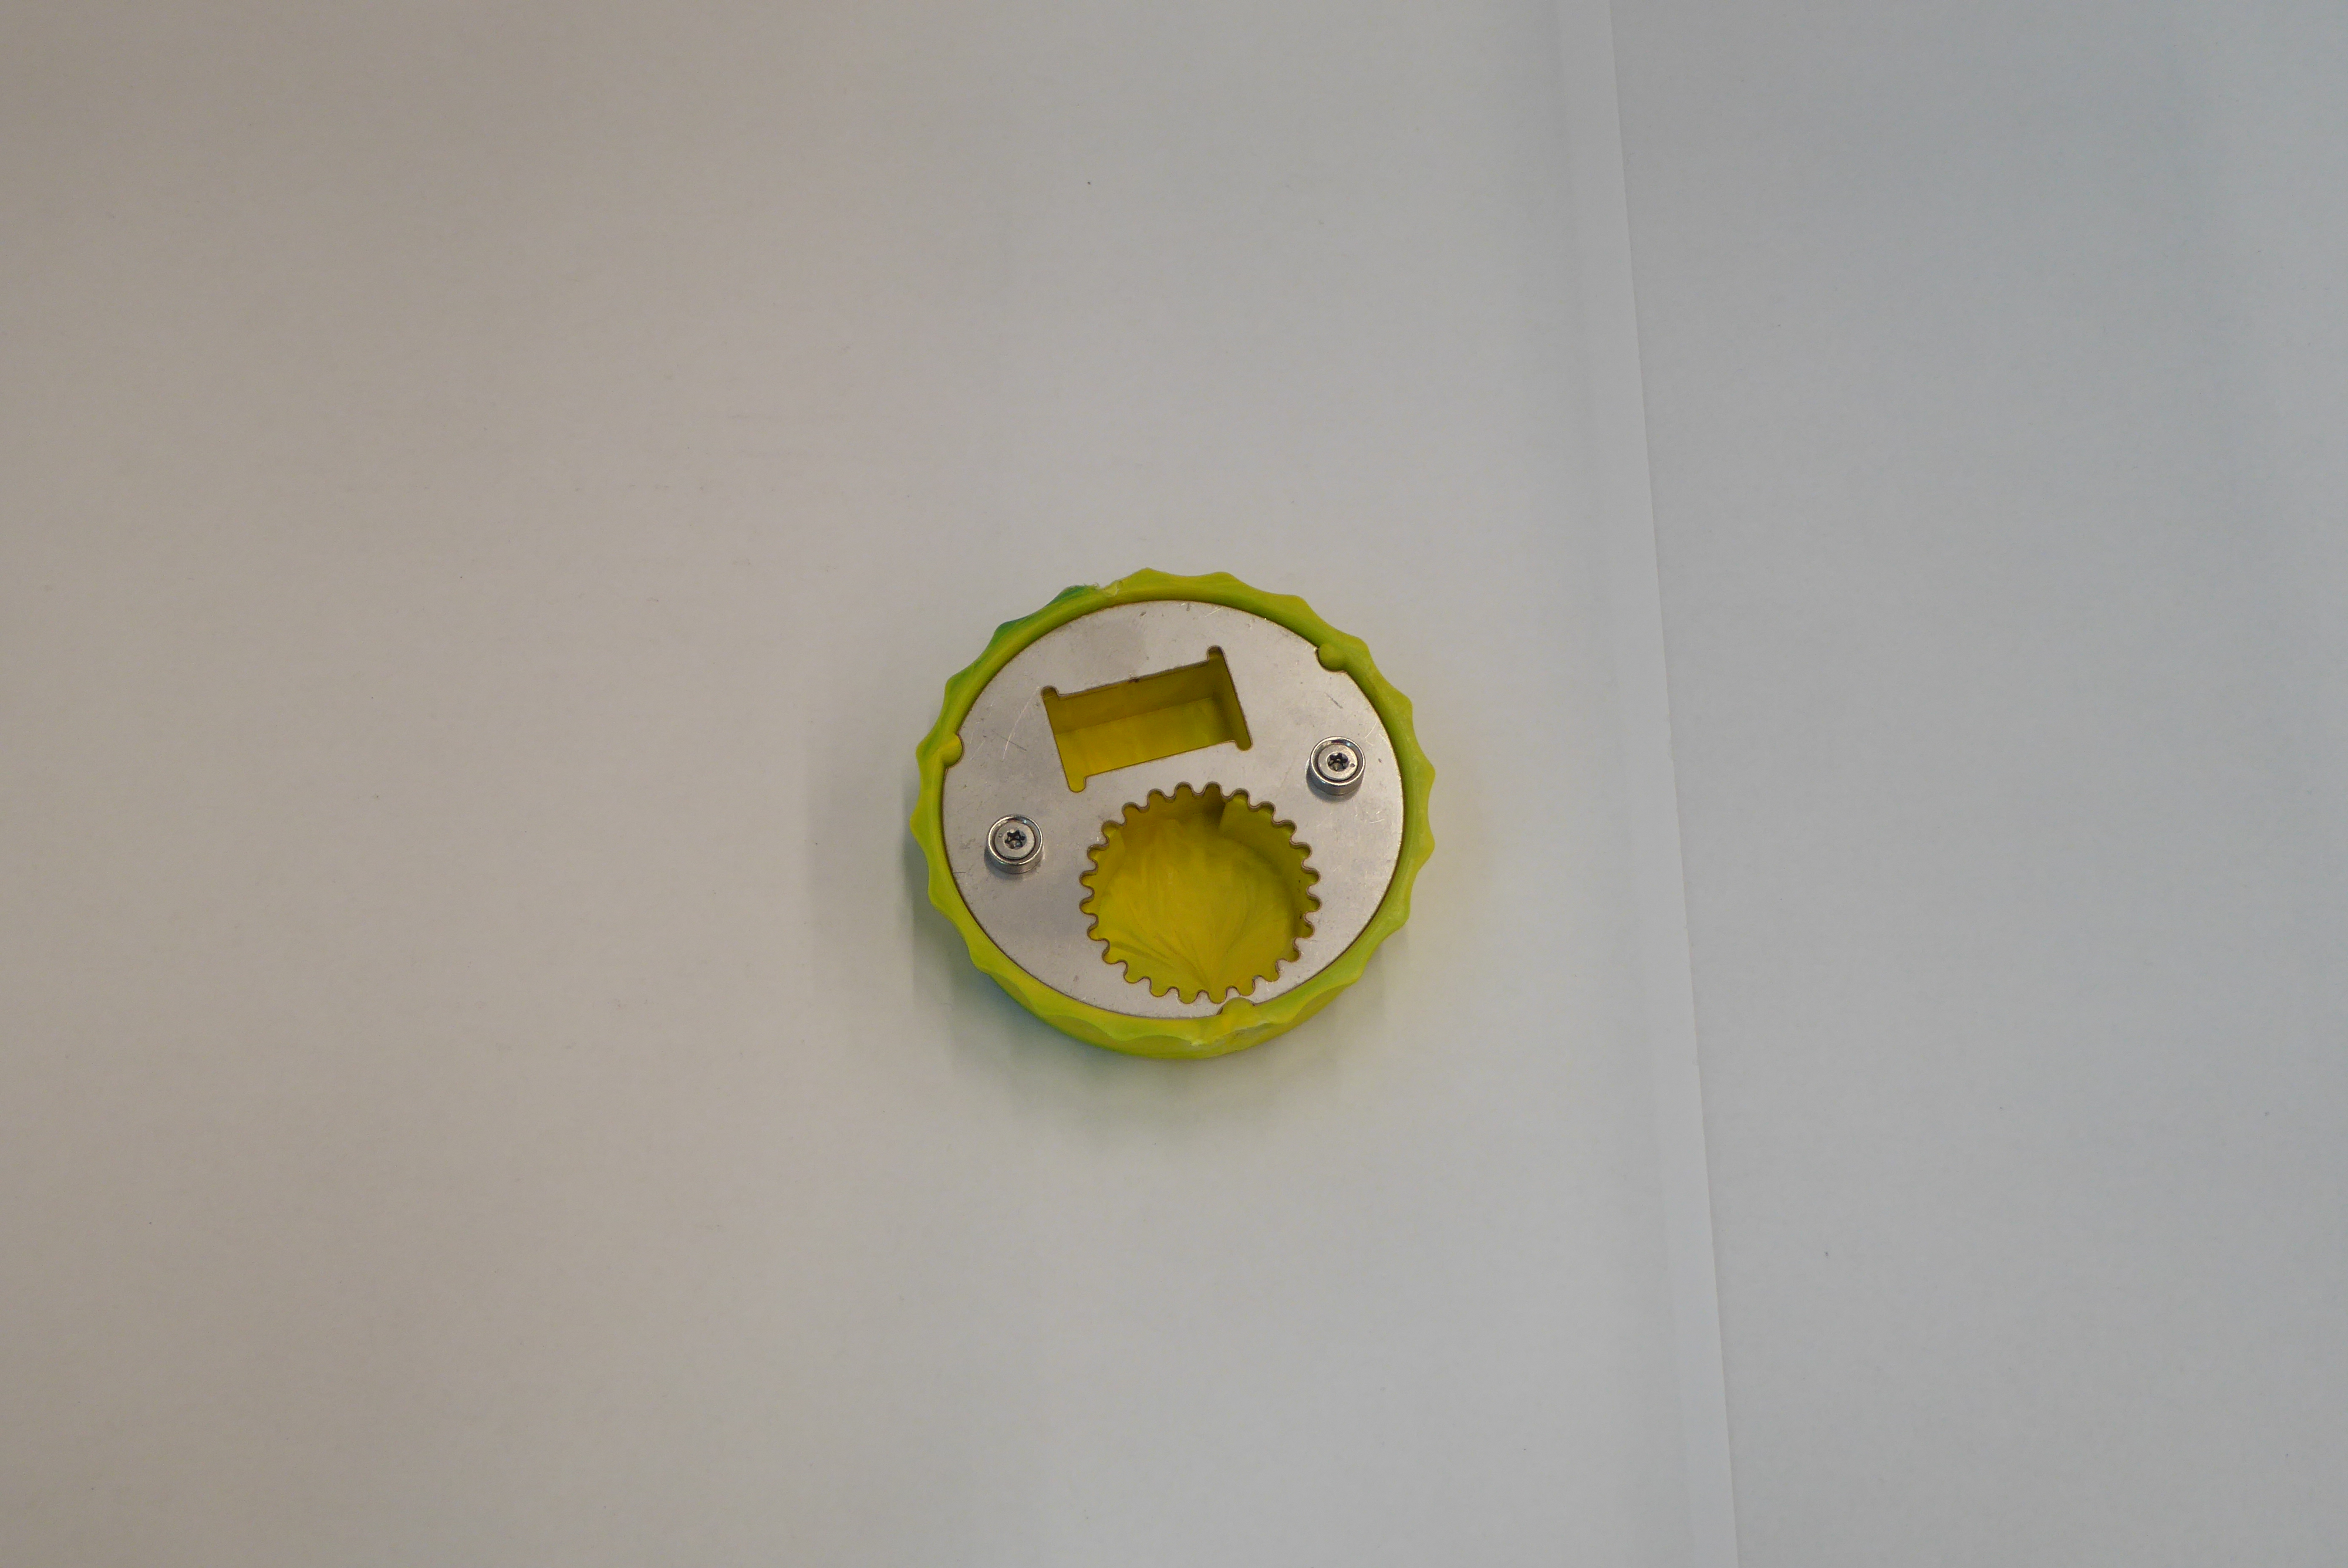
Label: Bottle Opener